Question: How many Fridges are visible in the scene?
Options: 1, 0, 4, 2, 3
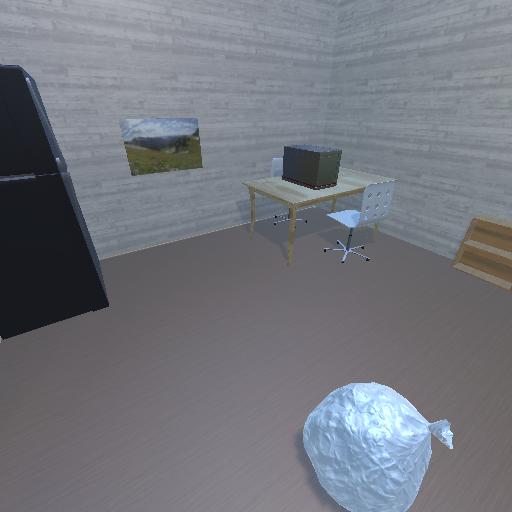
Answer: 1